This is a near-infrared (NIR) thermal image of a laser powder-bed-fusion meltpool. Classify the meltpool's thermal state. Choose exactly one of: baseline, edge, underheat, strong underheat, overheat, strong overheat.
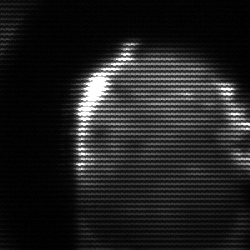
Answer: baseline